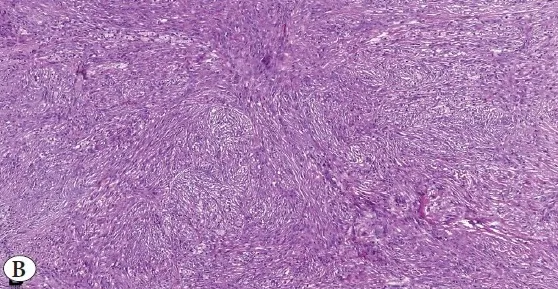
B) Deeper part of the tumor. Fascicles of spindle cells, scattered inflammatory cells, and foamy macrophages are seen. These findings are typical for fibrohistiocytic tumors. (H&E; x100).
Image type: pathology (h&e)